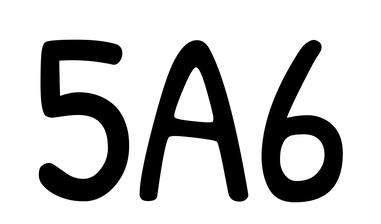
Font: PatrickHand-Regular